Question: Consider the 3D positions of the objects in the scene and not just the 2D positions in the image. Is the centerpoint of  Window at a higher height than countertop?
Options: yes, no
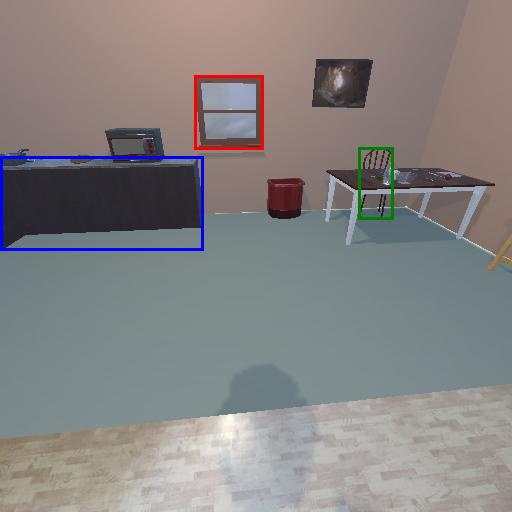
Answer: yes